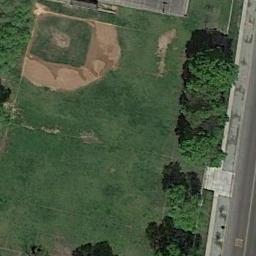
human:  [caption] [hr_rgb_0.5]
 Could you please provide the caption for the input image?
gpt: There is a baseball diamonds in the grass next to the highway .

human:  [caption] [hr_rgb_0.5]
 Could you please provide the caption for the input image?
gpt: A baseball diamond on the lawn with some trees and a road beside .

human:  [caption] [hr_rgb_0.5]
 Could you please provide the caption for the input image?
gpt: There is a baseball diamond covered with trees and grass by the road .

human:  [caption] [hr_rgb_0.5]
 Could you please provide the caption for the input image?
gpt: There is a railway near the baseball field .

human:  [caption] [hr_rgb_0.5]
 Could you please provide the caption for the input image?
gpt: The baseball diamond is surrounded by grass .